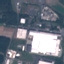
Land use / land cover: Industrial